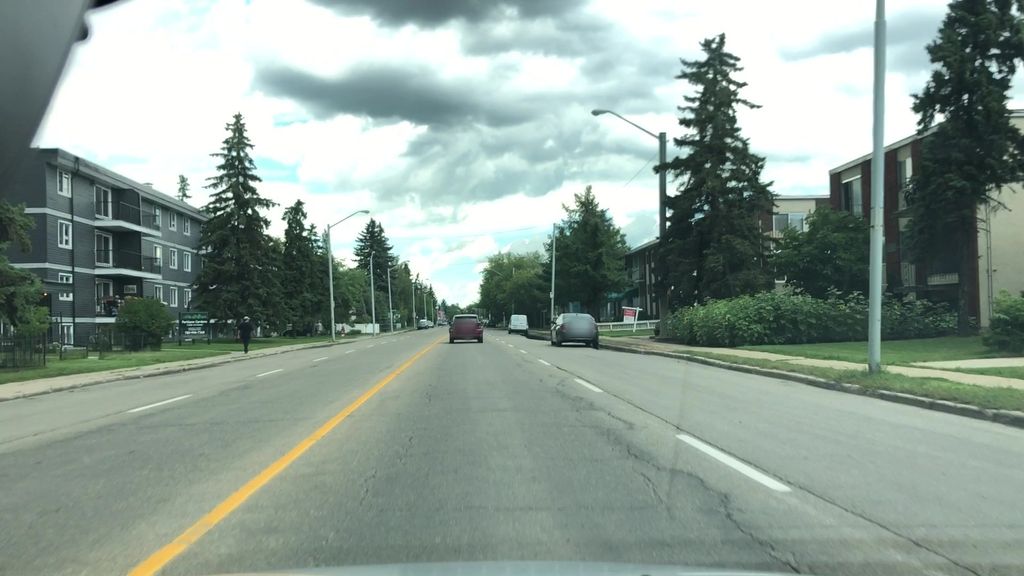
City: edmonton